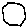
Label: hexagon